A bearing vibration time series has been folded into this square grayscale image, one row per segment of consecutive samples. Classify the bearing condition as one of: normal, inner_race, outer_race, ball.
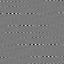
Answer: outer_race